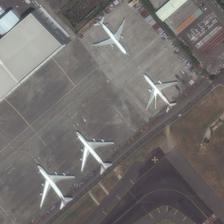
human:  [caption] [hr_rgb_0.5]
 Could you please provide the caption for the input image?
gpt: four planes are parked in the airport .

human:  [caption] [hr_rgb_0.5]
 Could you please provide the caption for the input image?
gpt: four planes are near to several large buildings on an airport .

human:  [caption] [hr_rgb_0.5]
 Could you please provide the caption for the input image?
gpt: several silver-gray planes parked on the runway, surrounded by low buildings .

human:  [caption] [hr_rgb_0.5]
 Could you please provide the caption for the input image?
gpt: four planes are parked on an airport .

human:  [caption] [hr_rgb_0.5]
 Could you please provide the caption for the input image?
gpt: four planes are parked on an airport .